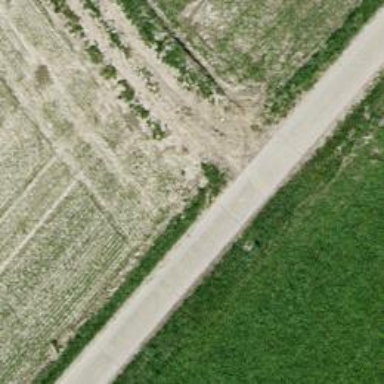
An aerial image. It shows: Agricultural track with grade1 surface.